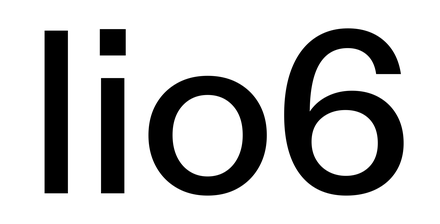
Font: InstrumentSans_Medium